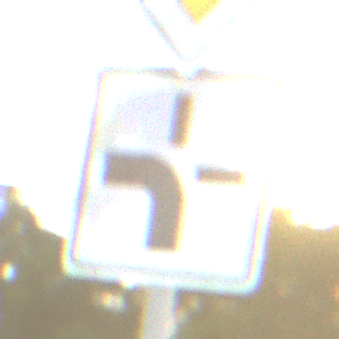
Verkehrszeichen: VerlaufVorfahrtsstrasse1
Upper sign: Vorfahrtsstrasse
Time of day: SunriseSunset
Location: Outdoor (RoadRail)
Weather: PartlyCloudy
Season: NotSpecified
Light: Natural